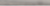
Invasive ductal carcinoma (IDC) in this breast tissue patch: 0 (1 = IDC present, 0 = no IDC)